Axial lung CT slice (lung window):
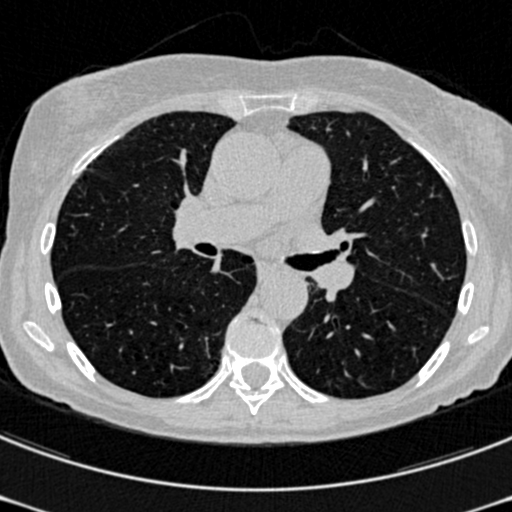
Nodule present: no